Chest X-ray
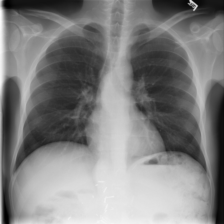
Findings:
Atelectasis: negative
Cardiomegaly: negative
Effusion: negative
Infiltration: negative
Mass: negative
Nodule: negative
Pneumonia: negative
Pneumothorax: negative
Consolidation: negative
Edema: negative
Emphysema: negative
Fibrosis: negative
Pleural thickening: negative
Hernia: negative